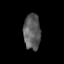
Tissue: lung
Cell type: Epithelial cells
Senescence score: 0.1908
Nuclear area (px): 591
Mean DAPI intensity: 93.293